Field crop: maize
Growth stage: 2
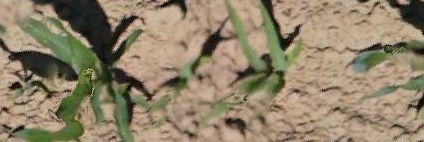
Species: maize